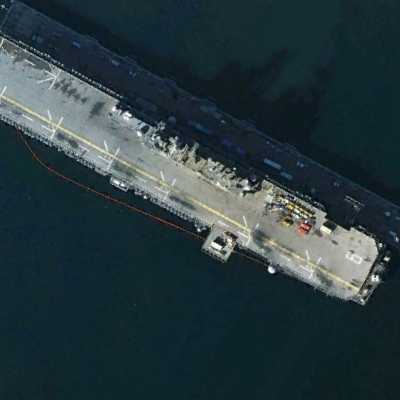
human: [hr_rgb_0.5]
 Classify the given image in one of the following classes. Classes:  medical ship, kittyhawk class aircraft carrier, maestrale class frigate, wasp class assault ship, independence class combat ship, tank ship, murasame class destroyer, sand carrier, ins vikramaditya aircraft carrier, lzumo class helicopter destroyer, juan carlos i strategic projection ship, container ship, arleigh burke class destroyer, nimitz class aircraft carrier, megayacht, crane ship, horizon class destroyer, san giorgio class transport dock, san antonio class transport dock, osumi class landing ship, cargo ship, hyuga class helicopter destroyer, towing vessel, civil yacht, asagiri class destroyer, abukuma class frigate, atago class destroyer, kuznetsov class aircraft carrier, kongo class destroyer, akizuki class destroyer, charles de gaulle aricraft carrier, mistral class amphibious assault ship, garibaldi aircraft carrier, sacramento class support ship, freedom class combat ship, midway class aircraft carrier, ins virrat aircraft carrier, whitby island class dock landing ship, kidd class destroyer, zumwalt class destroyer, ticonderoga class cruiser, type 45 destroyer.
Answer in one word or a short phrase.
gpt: Wasp class assault ship